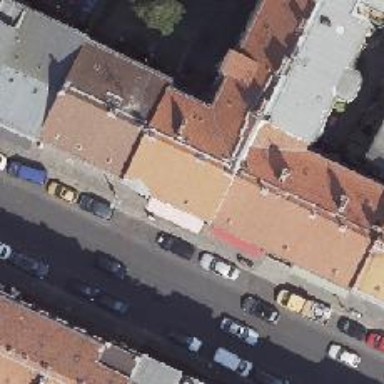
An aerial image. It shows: Shop selling clothes.